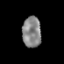
Tissue: prostate
Cell type: Epithelial cells
Senescence score: 0.3391
Nuclear area (px): 572
Mean DAPI intensity: 133.773